An envelope spectrum derived from a bearing vibration measurement is shown; the reference markers locate BPFO, BPFI, BSF and FTF for this bearing geometry and shaft speed. Based on the visible evidence, which condition applies: normal, inner_race, outer_race, ball?
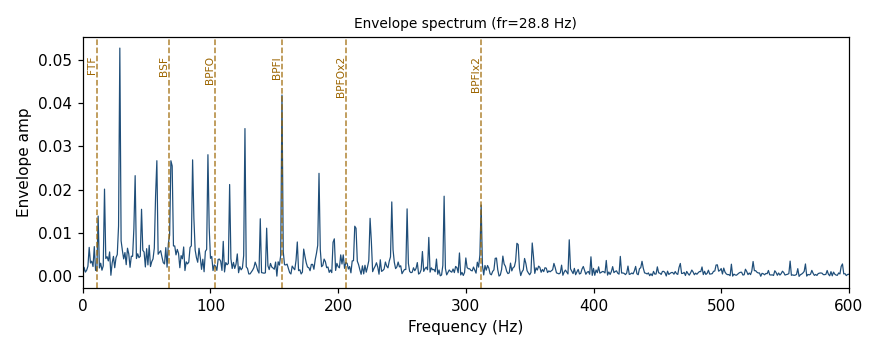
Answer: inner_race